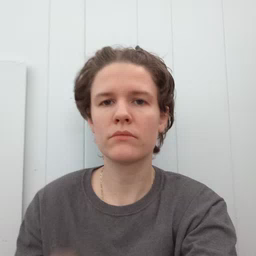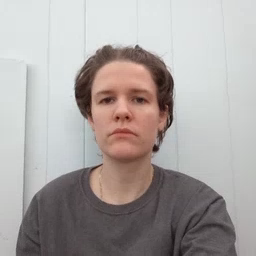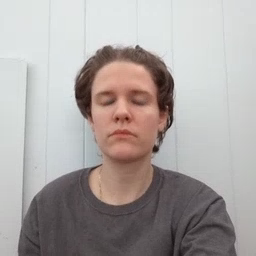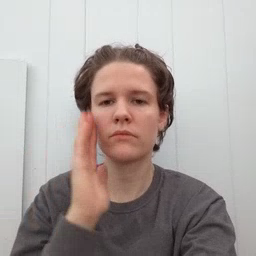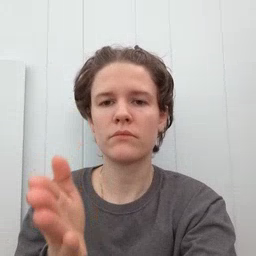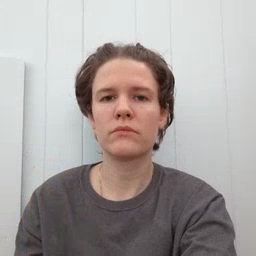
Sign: will